Question: Need help to display 2 rows as consolidated column
Made this image to illustrate the problem
Thank you for your help

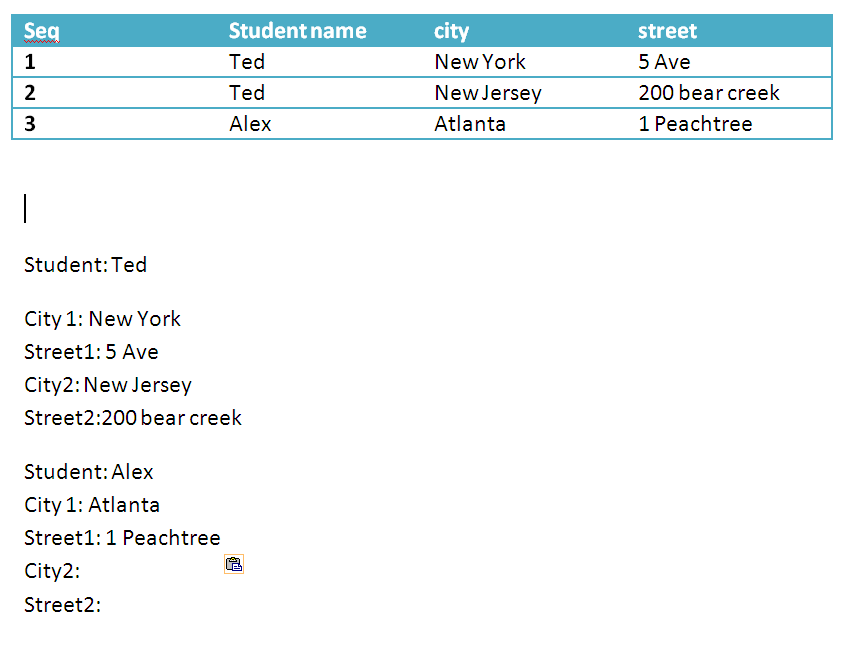
Answer: If you only require 2 cities then something simple might be to use analytic functions:
'''
select distinct studentname
, min(city) over ( partition by studentname ) as city1
, min(street1) over ( partition by studentname ) as street1
, case when min(city) over ( partition by studentname )
<> nvl( max(city) over ( partition by studentname ), 'x')
then max(city) over ( partition by studentname ) end as city2
, case when min(street) over ( partition by studentname )
<> nvl( max(street) over ( partition by studentname ), 'x')
then max(street) over ( partition by studentname ) end as street2
from my_table
'''
Though I have to add that you probably shouldn't be doing this. What happens if a student has 3 addresses?